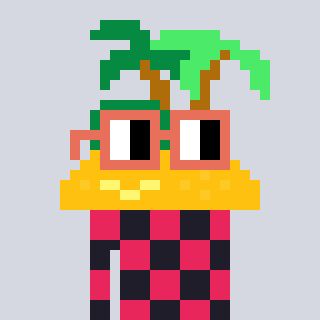
a pixel art character with square orange glasses, a island-shaped head and a grayscale-colored body on a cool background